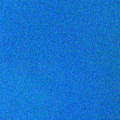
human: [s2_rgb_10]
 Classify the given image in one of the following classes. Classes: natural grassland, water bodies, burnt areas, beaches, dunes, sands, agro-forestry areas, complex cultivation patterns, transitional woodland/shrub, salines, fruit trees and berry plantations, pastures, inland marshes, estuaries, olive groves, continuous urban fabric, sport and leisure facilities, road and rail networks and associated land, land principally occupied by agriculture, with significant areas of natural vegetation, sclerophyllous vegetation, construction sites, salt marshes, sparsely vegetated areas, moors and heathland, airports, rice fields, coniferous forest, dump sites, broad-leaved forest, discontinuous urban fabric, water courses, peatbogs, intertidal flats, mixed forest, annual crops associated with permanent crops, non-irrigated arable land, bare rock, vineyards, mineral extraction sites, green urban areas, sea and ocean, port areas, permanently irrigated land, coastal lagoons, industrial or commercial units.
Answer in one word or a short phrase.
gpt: sea and ocean